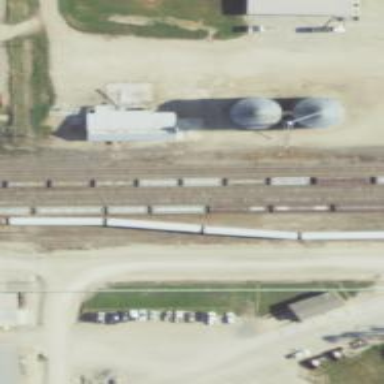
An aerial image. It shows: Railway siding for service.